Field crop: maize
Growth stage: 2
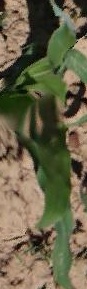
Species: maize